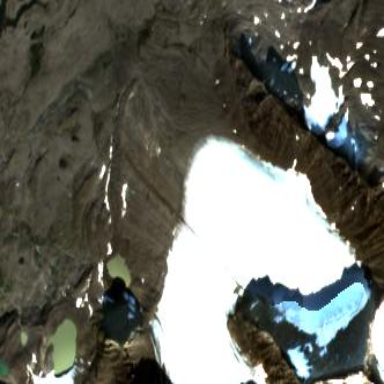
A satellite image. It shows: Majestic glacier in the distance.